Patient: sex M, age 69
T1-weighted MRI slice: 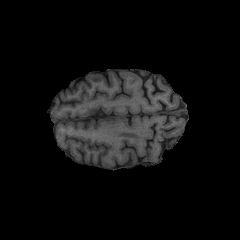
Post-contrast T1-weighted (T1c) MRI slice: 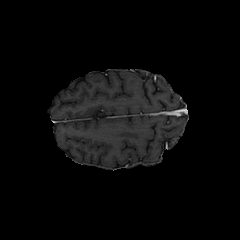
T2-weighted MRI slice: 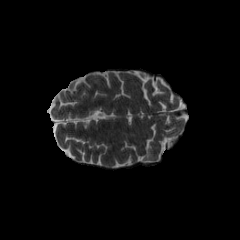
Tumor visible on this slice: no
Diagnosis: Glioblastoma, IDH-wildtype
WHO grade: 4